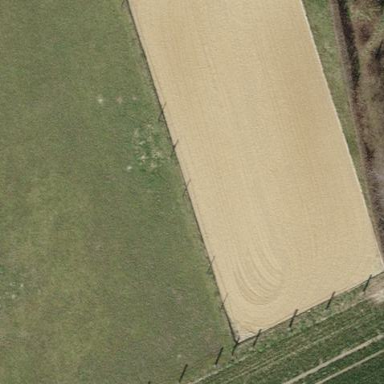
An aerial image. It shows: Equestrian pitch for leisure land use.